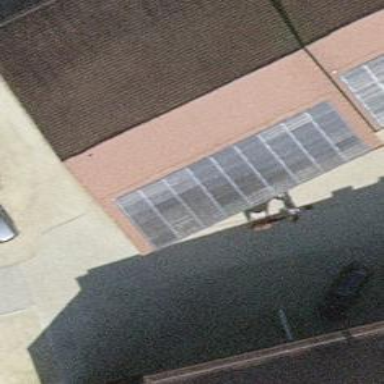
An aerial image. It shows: Solar photovoltaic panel generator.